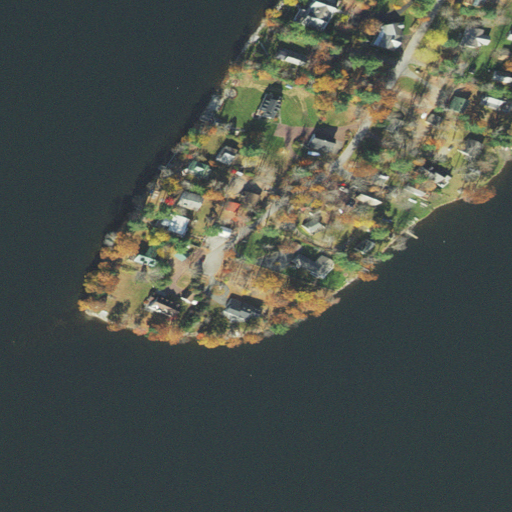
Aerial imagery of cape in Vermont named Cones Point containing open water, low intensity development, open development, medium intensity development, grassland, woody wetlands, evergreen forest, and high intensity development